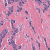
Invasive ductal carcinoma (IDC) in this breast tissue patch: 1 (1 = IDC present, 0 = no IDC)